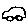
Label: car